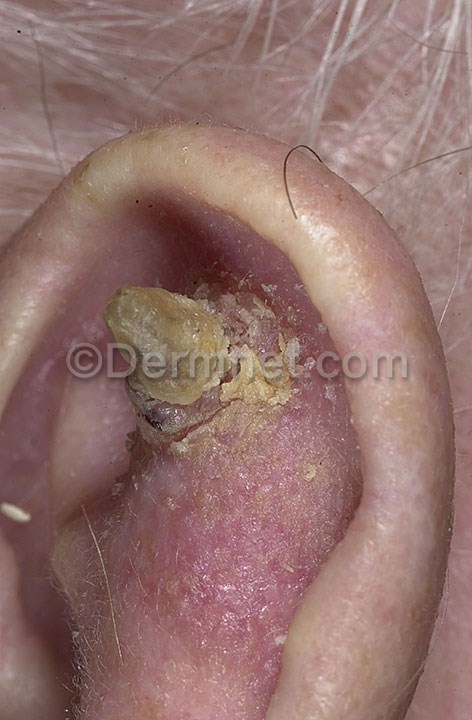
Disease: Actinic Keratosis Basal Cell Carcinoma and other Malignant Lesions